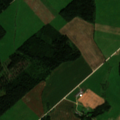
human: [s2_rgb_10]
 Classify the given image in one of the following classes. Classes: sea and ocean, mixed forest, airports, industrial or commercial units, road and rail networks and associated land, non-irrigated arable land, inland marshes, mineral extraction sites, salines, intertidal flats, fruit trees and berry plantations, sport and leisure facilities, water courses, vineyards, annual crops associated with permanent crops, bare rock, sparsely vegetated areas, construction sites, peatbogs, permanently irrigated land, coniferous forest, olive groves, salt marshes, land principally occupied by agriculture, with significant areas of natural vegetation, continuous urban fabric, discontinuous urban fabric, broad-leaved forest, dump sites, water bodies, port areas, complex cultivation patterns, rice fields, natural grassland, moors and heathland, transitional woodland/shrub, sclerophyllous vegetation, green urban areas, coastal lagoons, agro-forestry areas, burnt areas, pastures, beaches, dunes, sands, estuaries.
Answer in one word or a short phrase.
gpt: non-irrigated arable land, pastures, coniferous forest, mixed forest, transitional woodland/shrub